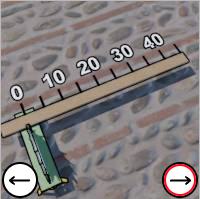
Task: length
Answer: 45
First scale value: 10.0